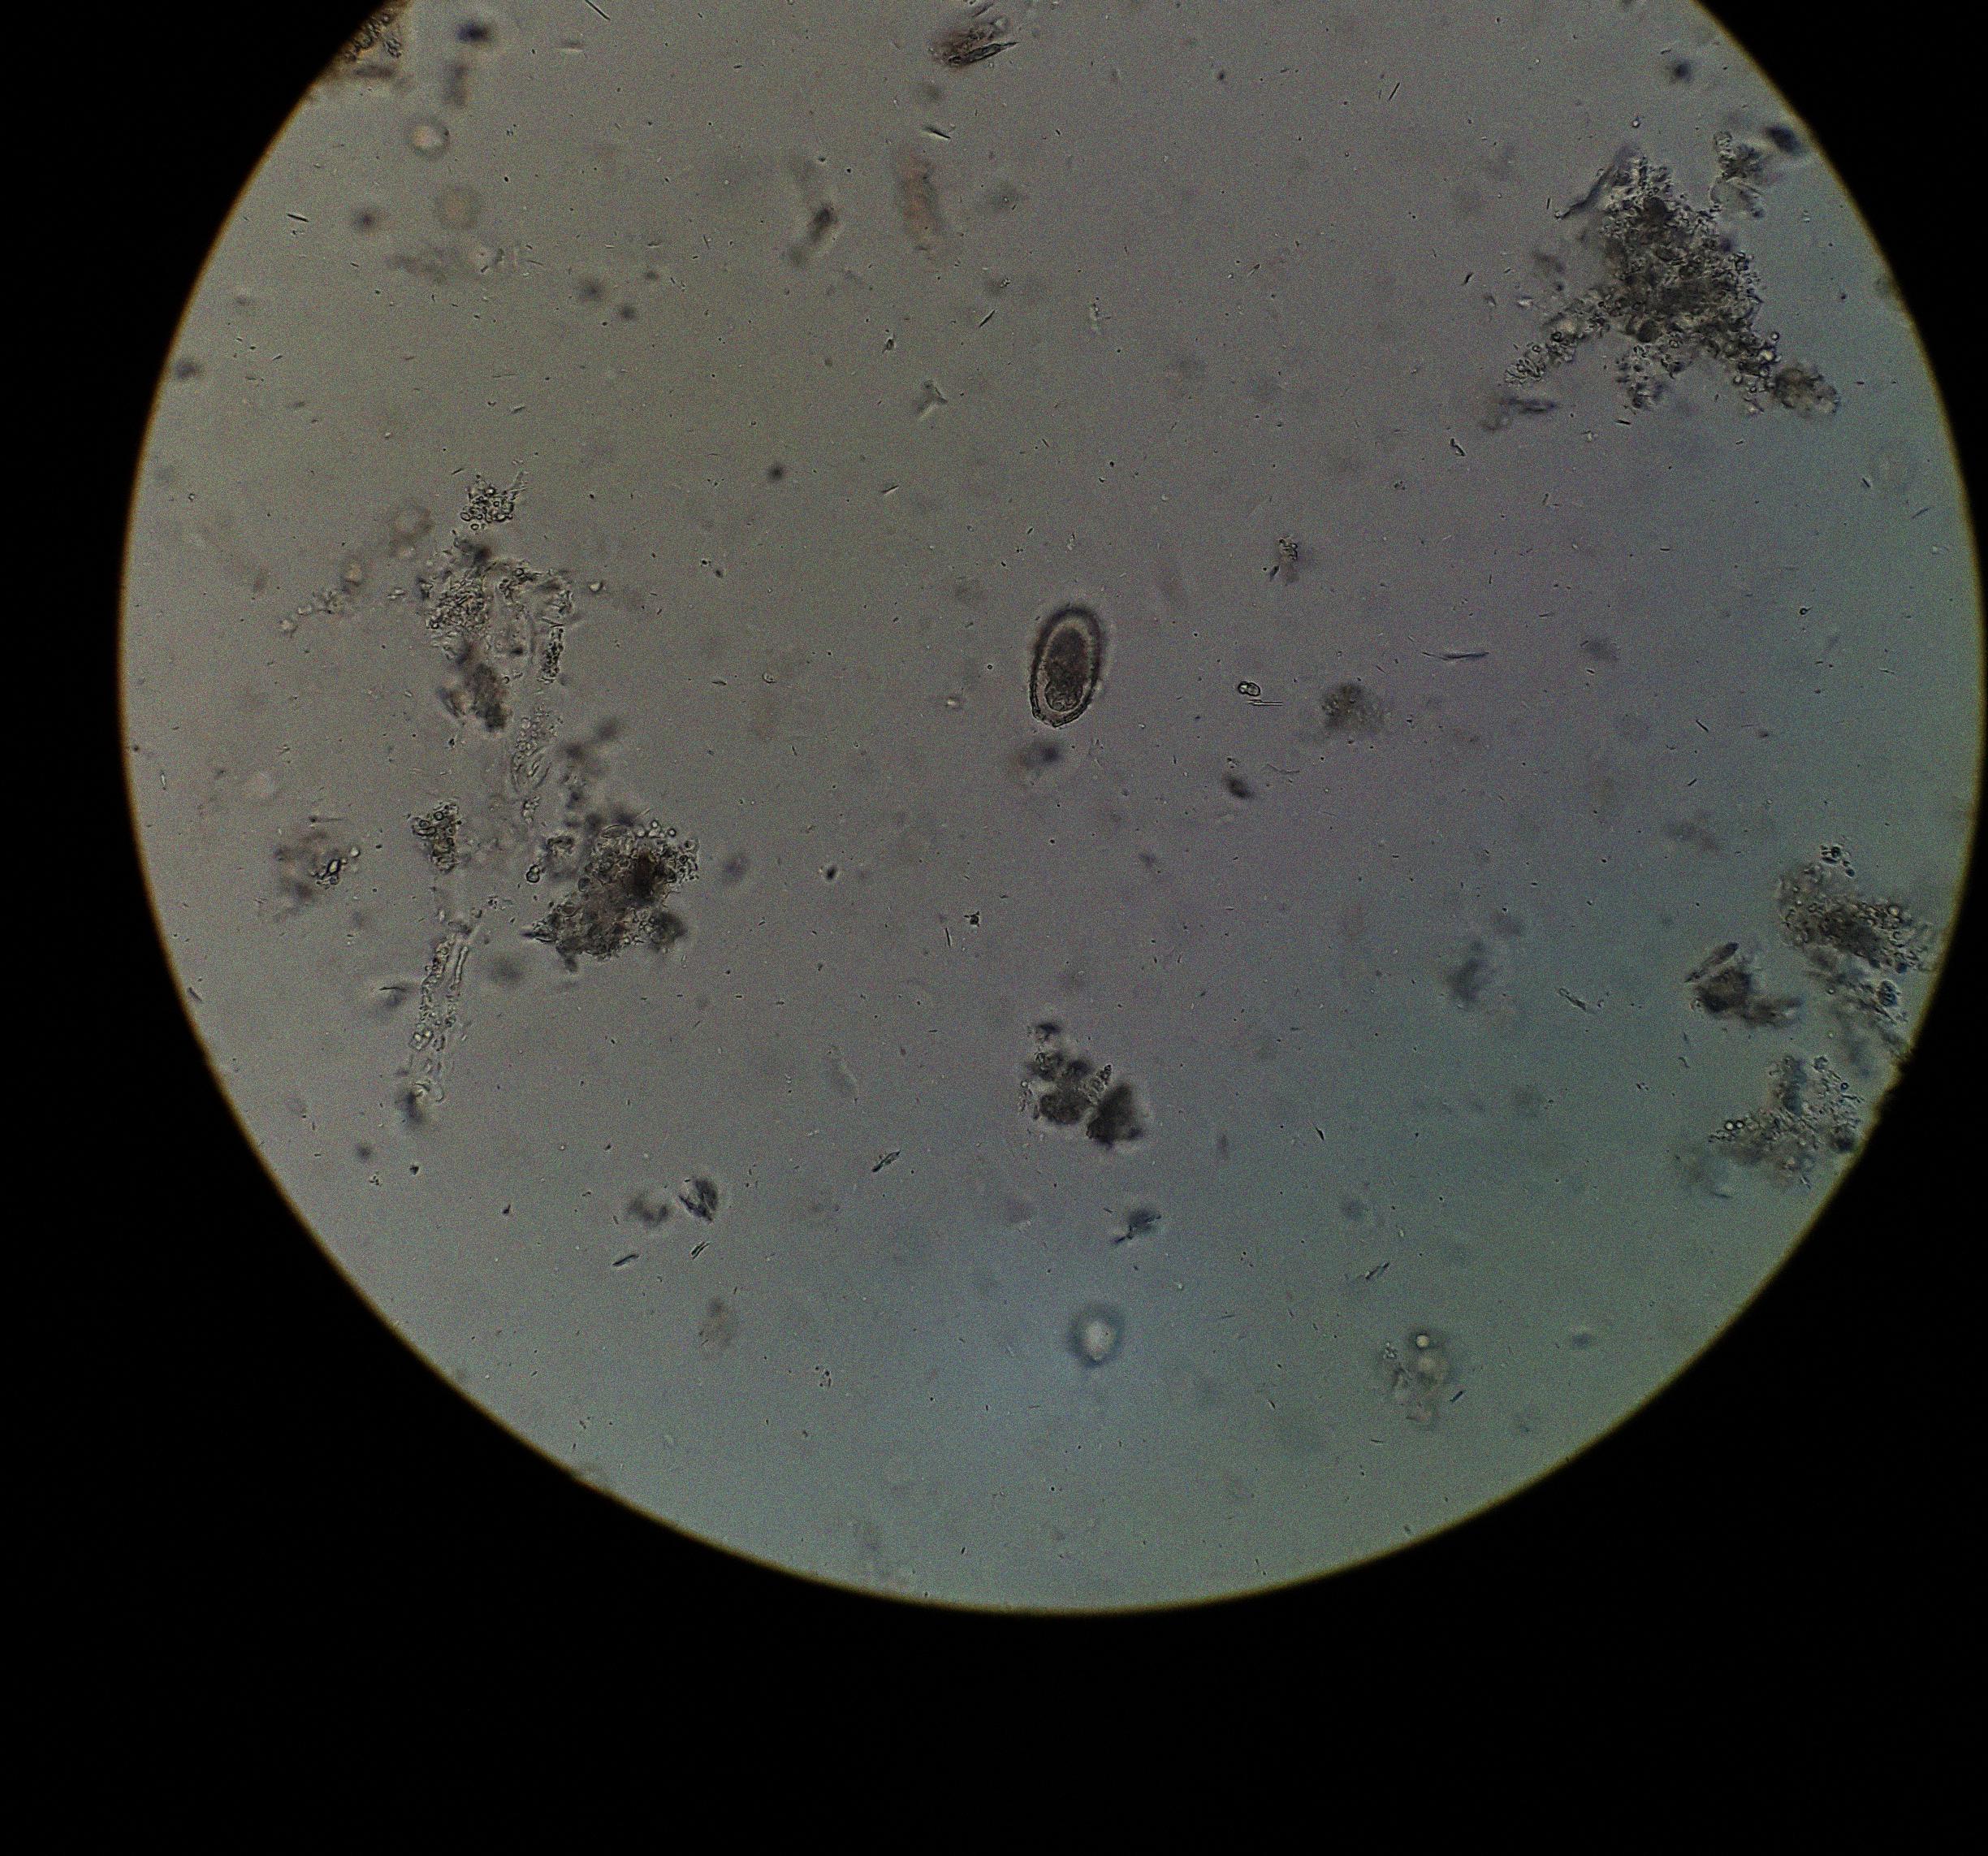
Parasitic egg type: Capillaria philippinensis